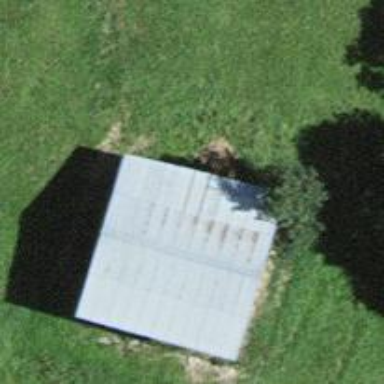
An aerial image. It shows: Barn.